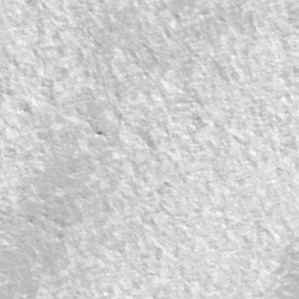
Label: frost